Question: How can I create a tree-like data structure for the namespaces.
For example, for these namespaces:
'''
Enums.NEWENUMS.NEW1
Enums.NEWENUMS.NEW2
Enums.NEWENUMS.NEW3
Enums.OLDENUMS
Enums.TEST.SUB
Enums.TEST.SUB.OK
'''
And then load it into a treeview like shown below:

I tried to split the namespaces, but for the life of me I can't think of a logic to generate it correctly.
Also tried to generate it the way you generate a directory structure, but can't get my head around it since namespaces need splitting.
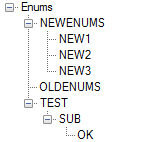
Answer: # 1. Parsing namespace
Here is the class that represents namespace. It represents namespace as a dictionary of directly nested namespaces. To generate 'Namespace's from strings it provides static methods that use <URL>:
'''
public class Namespace : IDictionary<String, Namespace>
{
#region Static
public static IEnumerable<Namespace> FromStrings(IEnumerable<String> namespaceStrings)
{
// Split all strings
var splitSubNamespaces = namespaceStrings
.Select(fullNamespace =>
fullNamespace.Split('.'));
return FromSplitStrings(null, splitSubNamespaces);
}
public static IEnumerable<Namespace> FromSplitStrings(Namespace root, IEnumerable<IEnumerable<String>> splitSubNamespaces)
{
if (splitSubNamespaces == null)
throw new ArgumentNullException("splitSubNamespaces");
return splitSubNamespaces
// Remove those split sequences that have no elements
.Where(splitSubNamespace =>
splitSubNamespace.Any())
// Group by the outermost namespace
.GroupBy(splitNamespace =>
splitNamespace.First())
// Create Namespace for each group and prepare sequences that represent nested namespaces
.Select(group =>
new
{
Root = new Namespace(group.Key, root),
SplitSubnamespaces = group
.Select(splitNamespace =>
splitNamespace.Skip(1))
})
// Select nested namespaces with recursive split call
.Select(obj =>
new
{
Root = obj.Root,
SubNamespaces = FromSplitStrings(obj.Root, obj.SplitSubnamespaces)
})
// Select only uppermost level namespaces to return
.Select(obj =>
obj.Root)
// To avoid deferred execution problems when recursive function may not be able to create nested namespaces
.ToArray();
}
#endregion
#region Fields
private IDictionary<String, Namespace> subNamespaces;
#endregion
#region Constructors
private Namespace(String nameOnLevel, Namespace parent)
{
if (String.IsNullOrWhiteSpace(nameOnLevel))
throw new ArgumentException("nameOfLevel");
this.Parent = parent;
this.NameOnLevel = nameOnLevel;
this.subNamespaces = new Dictionary<String, Namespace>();
if (this.Parent != null)
{
this.Parent.Add(this.NameOnLevel, this);
}
}
private Namespace(String nameOfLevel)
: this(nameOfLevel, null)
{
}
#endregion
#region Properties
public String NameOnLevel
{
get;
private set;
}
public String FullName
{
get
{
if (this.Parent == null)
return this.NameOnLevel;
return String.Format("{0}.{1}",
this.Parent.FullName,
this.NameOnLevel);
}
}
private Namespace _Parent;
public Namespace Parent
{
get
{
return this._Parent;
}
private set
{
if (this.Parent != null)
this.Parent.Remove(this.NameOnLevel);
this._Parent = value;
}
}
#endregion
#region IDictionary implementation
public void Add(string key, Namespace value)
{
if (this.ContainsKey(key))
throw new InvalidOperationException("Namespace already contains namespace with such name on level");
this.subNamespaces.Add(key, value);
}
public bool ContainsKey(string key)
{
return this.subNamespaces.ContainsKey(key);
}
public ICollection<string> Keys
{
get { return this.subNamespaces.Keys; }
}
public bool Remove(string key)
{
if (!this.ContainsKey(key))
throw new KeyNotFoundException();
this[key]._Parent = null;
return this.subNamespaces.Remove(key);
}
public bool TryGetValue(string key, out Namespace value)
{
return this.subNamespaces.TryGetValue(key, out value);
}
public ICollection<Namespace> Values
{
get { return this.subNamespaces.Values; }
}
public ICollection<Namespace> Subnamespaces
{
get { return this.subNamespaces.Values; }
}
public Namespace this[string nameOnLevel]
{
get
{
return this.subNamespaces[nameOnLevel];
}
set
{
if (value == null)
throw new ArgumentException("value");
Namespace toReplace;
if (this.TryGetValue(nameOnLevel, out toReplace))
{
toReplace.Parent = null;
}
value.Parent = this;
}
}
public void Add(KeyValuePair<string, Namespace> item)
{
this.Add(item.Key, item.Value);
}
public void Clear()
{
foreach (var subNamespace in this.subNamespaces.Select(kv => kv.Value))
{
subNamespace._Parent = null;
}
this.subNamespaces.Clear();
}
public bool Contains(KeyValuePair<string, Namespace> item)
{
return this.subNamespaces.Contains(item);
}
public void CopyTo(KeyValuePair<string, Namespace>[] array, int arrayIndex)
{
this.subNamespaces.CopyTo(array, arrayIndex);
}
public int Count
{
get { return this.subNamespaces.Count; }
}
public bool IsReadOnly
{
get { return false; }
}
public bool Remove(KeyValuePair<string, Namespace> item)
{
return this.subNamespaces.Remove(item);
}
public IEnumerator<KeyValuePair<string, Namespace>> GetEnumerator()
{
return this.subNamespaces.GetEnumerator();
}
System.Collections.IEnumerator System.Collections.IEnumerable.GetEnumerator()
{
return this.GetEnumerator();
}
#endregion
#region Overrides
public override string ToString()
{
return this.FullName;
}
#endregion
}
'''
This class may have few incorrectly implemented methods.
Parsing methods can be rewritten without LINQ. Actually this LINQ solution is not very idiomatic or a really good example of how and when to use LINQ. But it is short and mostly simple.
# 2. Adding namespaces to the TreeView
You haven't mentioned the UI framework you use, so I have defaulted to Windows Forms. Assuming that you have added TreeView named 'treeView_Namespaces' to the form:
'''
public Form1()
{
InitializeComponent();
var namespaceStrings = new String[]
{
"Enums.NEWENUMS.NEW1",
"Enums.NEWENUMS.NEW2",
"Enums.NEWENUMS.NEW3",
"Enums.OLDENUMS",
"Enums.TEST.SUB",
"Enums.TEST.SUB.OK"
};
var namespaces = Namespace.FromStrings(namespaceStrings);
AddNamespaces(this.treeView_Namespaces.Nodes, namespaces);
}
void AddNamespaces(TreeNodeCollection nodeCollection, IEnumerable<Namespace> namespaces)
{
foreach (var aNamespace in namespaces)
{
TreeNode node = new TreeNode(aNamespace.NameOnLevel);
nodeCollection.Add(node);
AddNamespaces(node.Nodes, aNamespace.Subnamespaces);
node.Expand();
}
}
'''
# 3. If you need to generate such tree from real namespaces
To do that you will have to walk through types in the <URL> and get all their namespaces:
For example, this code get all types in the currently executing Assembly:
'''
var namespaceStrings = Assembly
.GetExecutingAssembly()
.GetTypes()
.Select(type =>
type.Namespace)
.Where(@namespace =>
@namespace != null);
'''